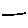
Label: line